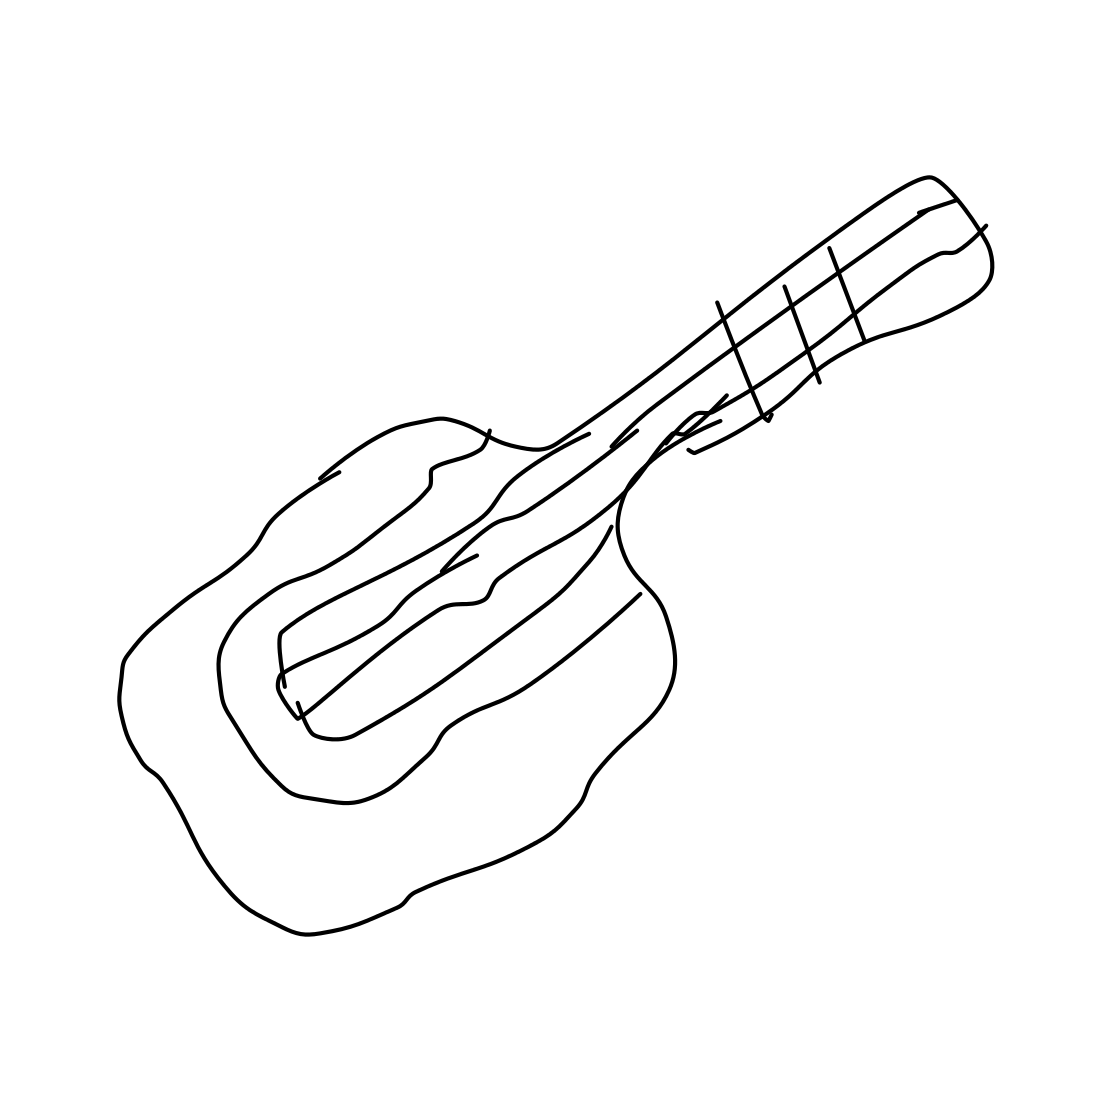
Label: violin